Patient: sex M, age 44
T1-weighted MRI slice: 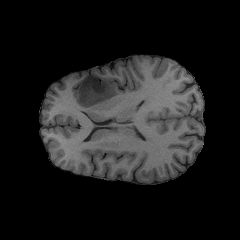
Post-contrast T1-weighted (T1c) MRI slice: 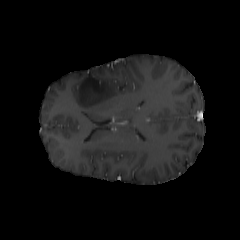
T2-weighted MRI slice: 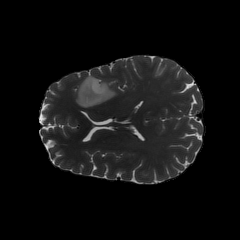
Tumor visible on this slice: yes
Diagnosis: Astrocytoma, IDH-mutant
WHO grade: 2